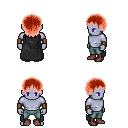
a pixel art fantasy rpg character, male body template, dark elf, purple skin, black cape, teal pants, red plain hairstyle, leather bracers, brown shoes, four views (front, back, left, right), 2x2 character sprite sheet, small pixel art, hard edges, no anti-aliasing